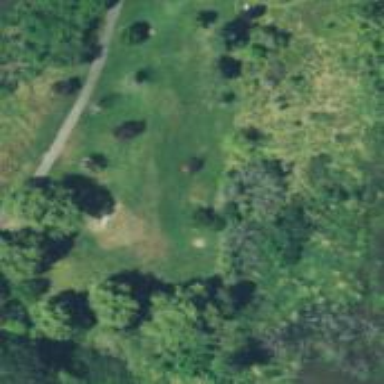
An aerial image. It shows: Disc golf hole.